Field crop: tomato
Growth stage: 1
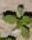
Species: solanum